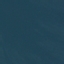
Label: SeaLake